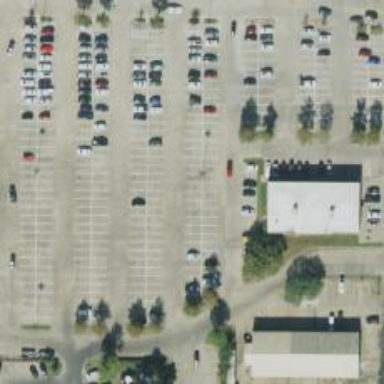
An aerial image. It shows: Parking space is available.